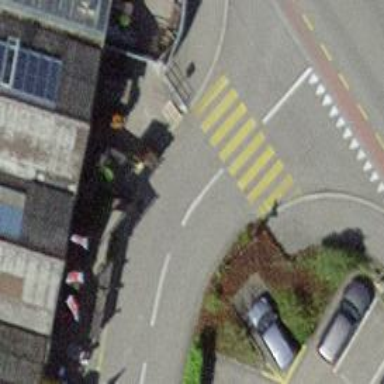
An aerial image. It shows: Zebra crossing on the road.